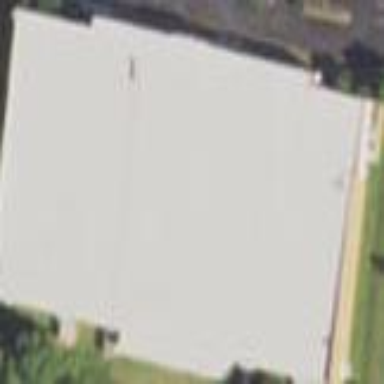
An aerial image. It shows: Building that houses bowling alley.